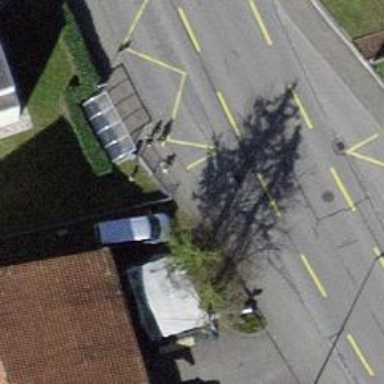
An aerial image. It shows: Platform for public transport with shelter.